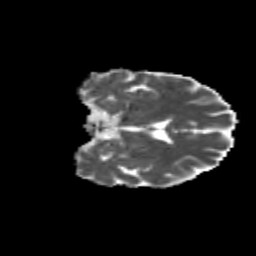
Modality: MD
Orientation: coronal
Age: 56
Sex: male
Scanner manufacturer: siemens
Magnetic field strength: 3 T
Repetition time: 4.71 s
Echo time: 0.0906 s